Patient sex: M
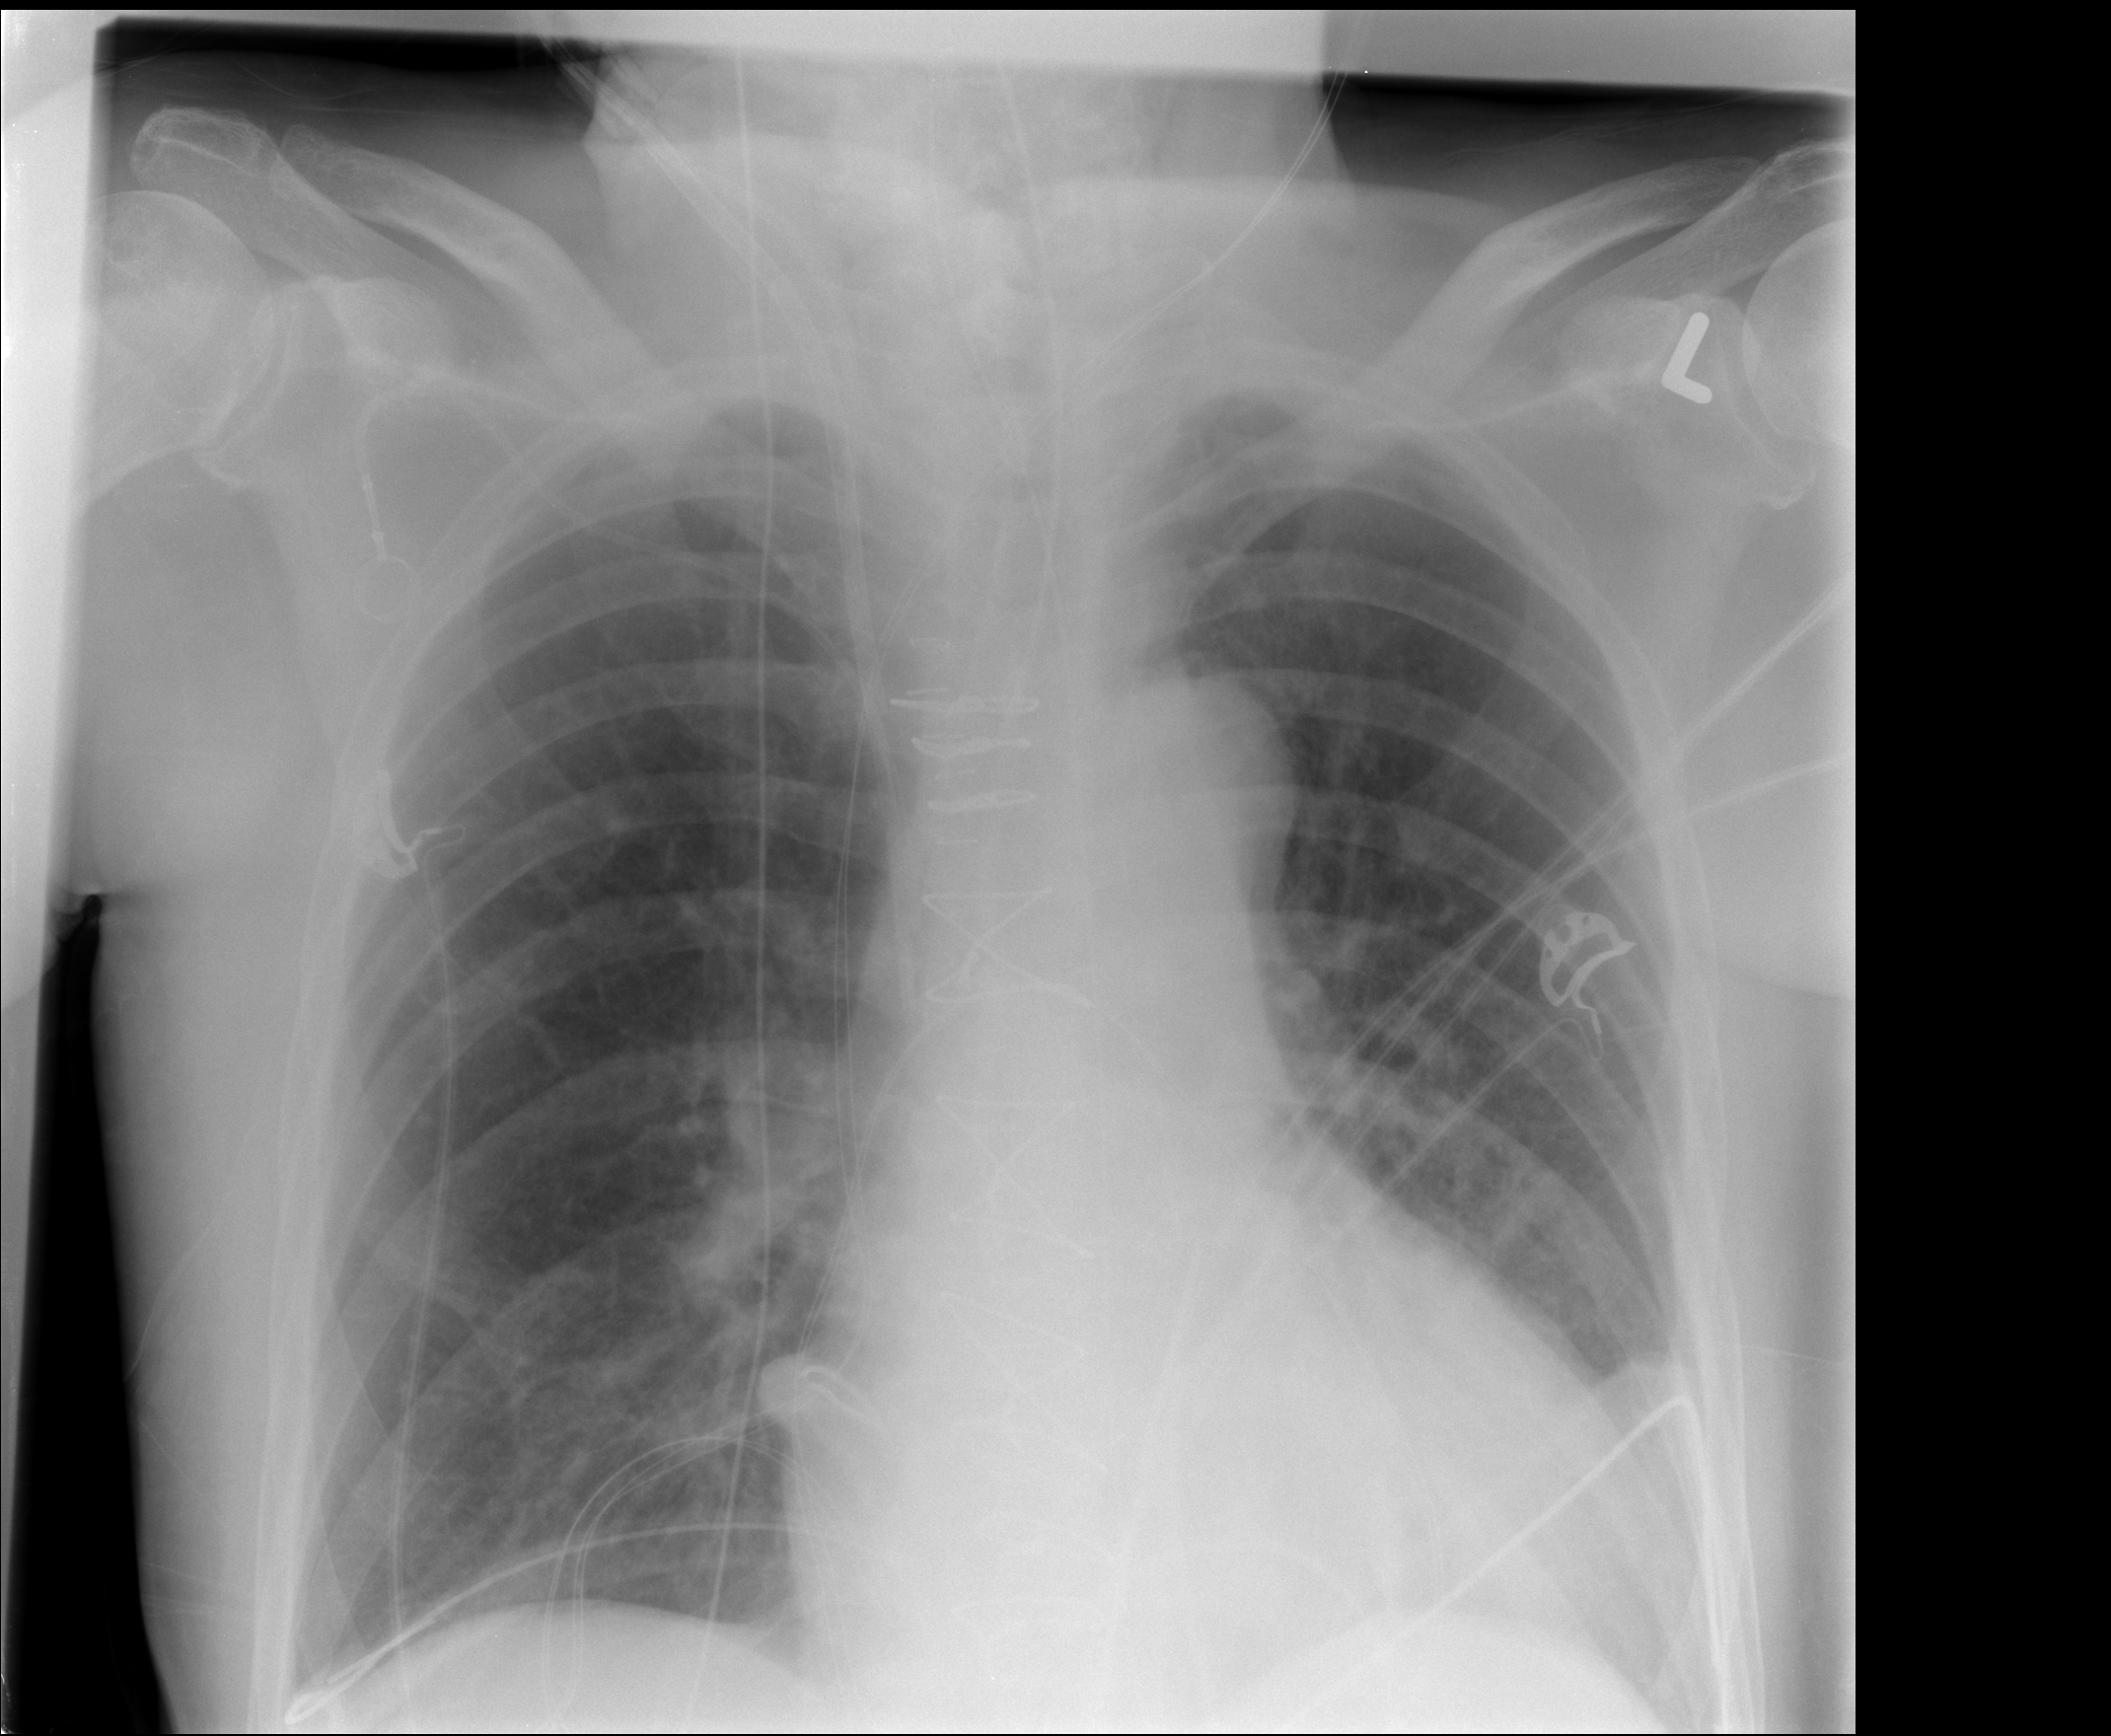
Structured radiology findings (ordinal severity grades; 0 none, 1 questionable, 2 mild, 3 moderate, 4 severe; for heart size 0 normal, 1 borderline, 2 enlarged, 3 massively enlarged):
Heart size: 2
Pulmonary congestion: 0
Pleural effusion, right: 0
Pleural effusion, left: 0
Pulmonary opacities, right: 0
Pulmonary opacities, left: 0
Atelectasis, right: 1
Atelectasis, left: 0